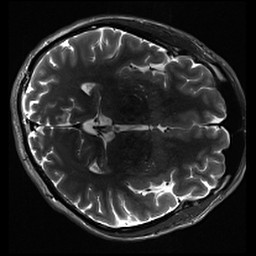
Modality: inplaneT2
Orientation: axial